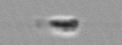
Label: flagellate_morphotype3